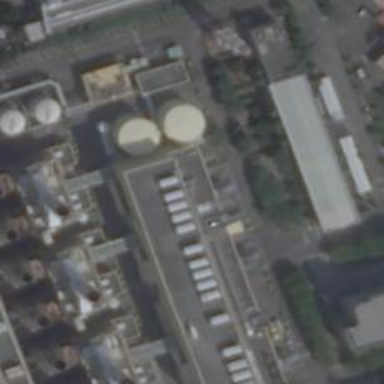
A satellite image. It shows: Industrial building.